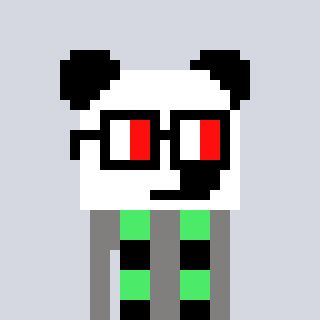
a pixel art character with square glasses with black frames and red eyes, a panda-shaped head and a bluegrey-colored body on a cool background